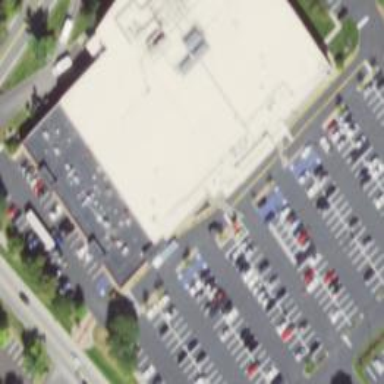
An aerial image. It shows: Supermarket.